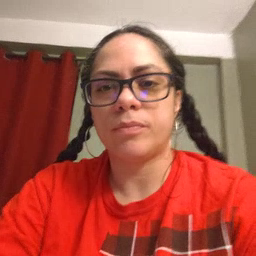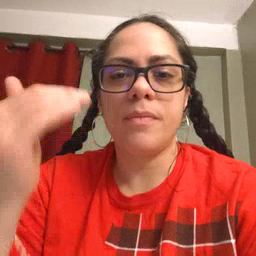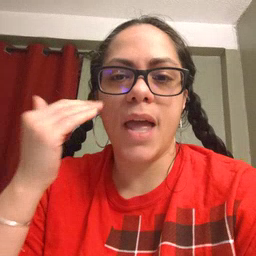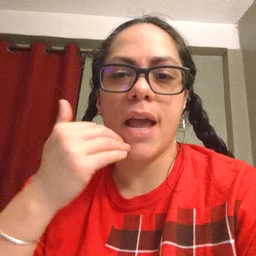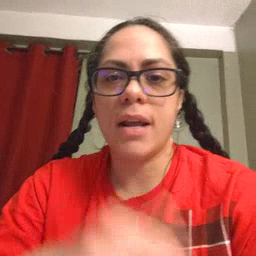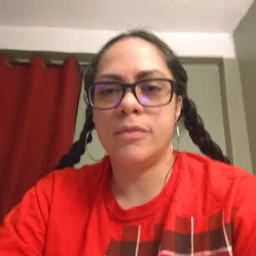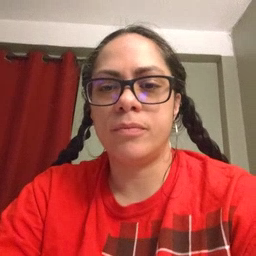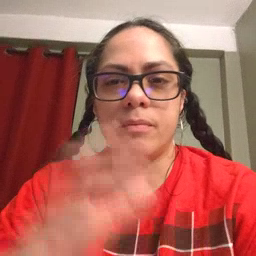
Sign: head